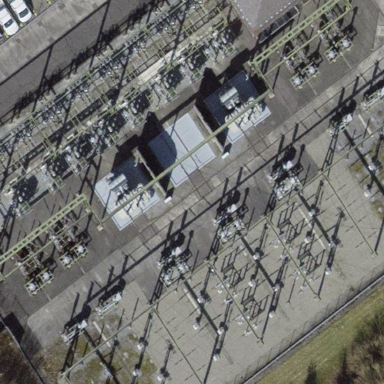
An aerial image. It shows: Outdoor substation at the traction level. It is fenced for security.